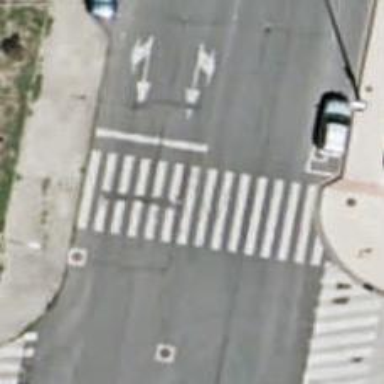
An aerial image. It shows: Zebra crossing on the road.